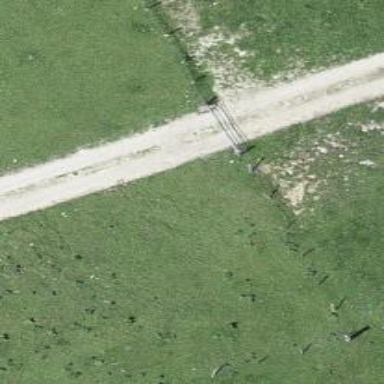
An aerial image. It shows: Cattle grid.